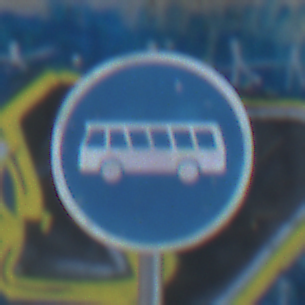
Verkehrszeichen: Busssonderstreifen
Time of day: Midday
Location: Outdoor (Urban)
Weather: Clear
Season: NotSpecified
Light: Natural